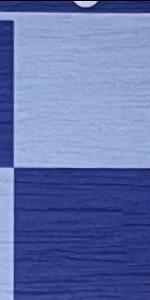
Label: Empty